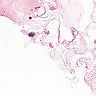
Metastatic tissue present: no